Question: I have tried many solutions I found in the internet but none of them worked for me sadly. I want to sort my Y axis because for osme reason it randomly picks which value to show first. Here is my code:
'''
ggplot(Dane,aes(Dane$State, Dane$'Unsheltered persons (% Homeless population)'))+
geom_point(aes(Dane$State, Dane$'Unsheltered persons (% Homeless population)'),, color="red")+
theme(text = element_text(size=15),axis.text.x = element_text(angle=90, hjust=1))+
labs(title = "Wykres przedstawiajacy jaka czesc populacji nie ma schronienia",
x="Stan", y="Brak schronienia")
'''
As you can see Y axis doesn't go from lowest ot highest % value:

Here is how data looks like:
<URL>
'''
State 'Total Homeless~ 'Rate of Homele~ 'Chronic indivi~ 'Chronic Person~ 'Chronic Homele~ 'Persons in fam~ 'Unaccompanied ~
<chr> <dbl> <dbl> <chr> <chr> <chr> <chr> <chr>
1 Alab~ 4689 9.7 16.4% 1.9% 18.3% 27.8% 8.4%
2 Alas~ 1946 26.5 8.5% 0.9% 9.5% 30.0% 8.6%
3 Ariz~ 10562 15.9 10.1% 1.2% 11.2% 38.4% 6.4%
4 Arka~ 3812 12.9 14.8% 1.0% 15.8% 16.7% 7.6%
5 Cali~ 136826 35.7 25.9% 2.8% 28.7% 18.3% 11.3%
6 Colo~ 9754 18.5 13.9% 4.4% 18.2% 52.2% 5.2%
7 Conn~ 4448 12.4 19.6% 3.9% 23.5% 30.3% 5.3%
8 Dela~ 946 10.2 6.9% 0.6% 7.5% 39.2% 3.7%
9 Dist~ 6865 106. 25.7% 3.8% 29.5% 46.2% 2.4%
10 Flor~ 47862 24.5 16.3% 3.9% 20.2% 34.5% 7.2%
'''
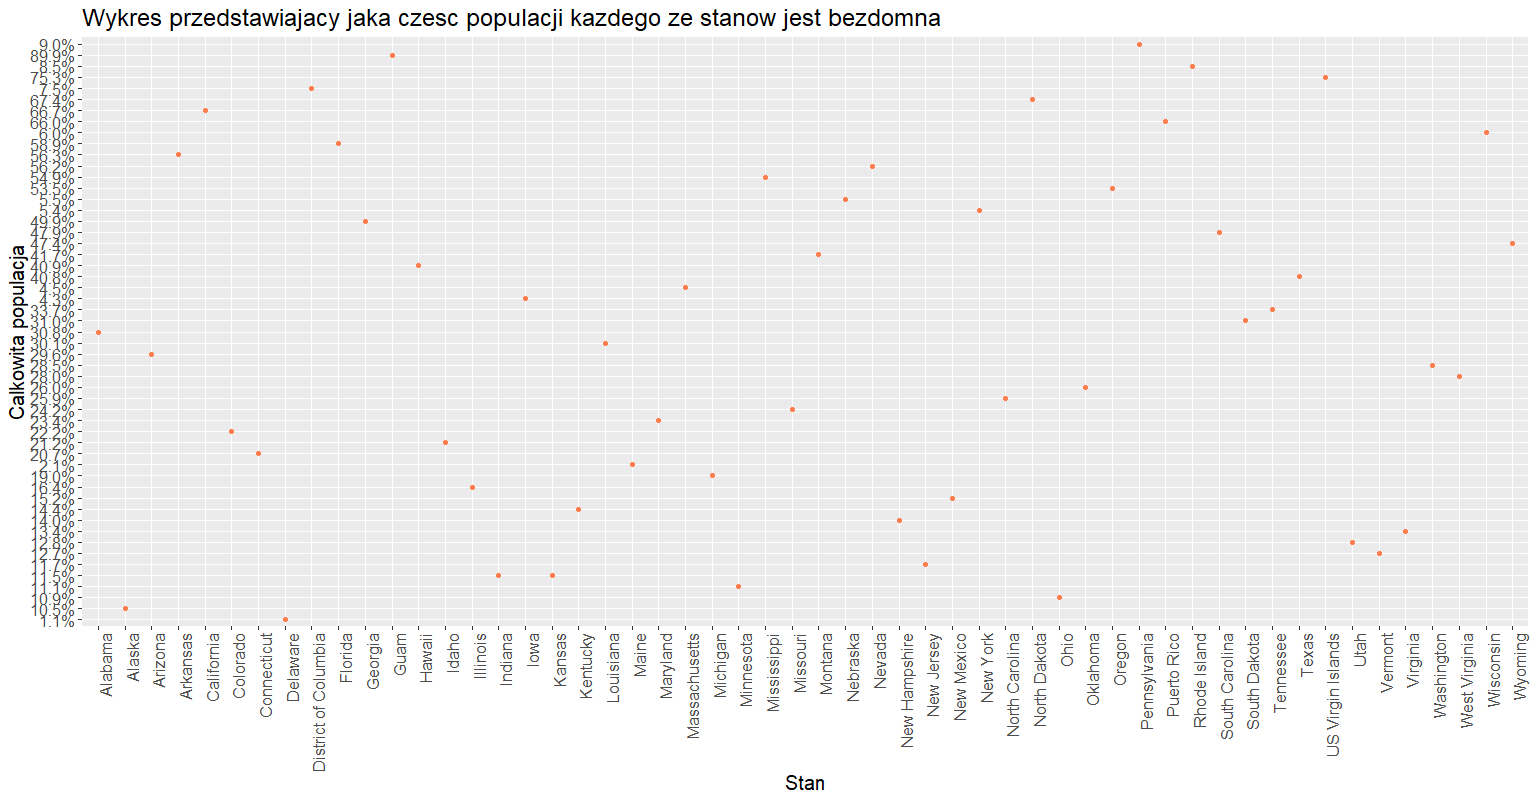
Answer: The variables that you are passing to 'ggplot' (more specifically 'geom_point') look to be character vectors. Internally R is converting the character strings into factors before plotting them and the default order of the levels of factors is lexical (the order that you are seeing in the plots).
There is some variety in how different programs deal with ordering in plots. Older programs (from before rich data structures) would consider the ordering to be a property of the plot, so you would specify any ordering as an option to the plot. R has richer data structures and sees ordering as a property of the data rather than the plot (you can specify it once and have it be consistent in all plots, tables, etc. instead of having to repeat the ordering over and over). This means that the best way to get the ordering you want is to modify your data (data frame or tibble) to have the variable(s) of interest be factors with the ordering that you want, then call 'ggplot' on the modified data.
There are a few ways to do this. Since you are using ggplot2, you probably will not mind using other tidyverse packages. A simple approach is to use the 'str_sort' function from the stringr package:
'''
library(stringr)
Dane$'Unsheltered persons (% Homeless population)' <- factor(Dane$'Unsheltered persons (% Homeless population)',
levels=str_sort(unique(Dane$'Unsheltered persons (% Homeless population)'), numeric=TRUE))
'''
There are other ways using 'relevel' or 'mutate' from the dplyr package, or others.
Note that it is better to use 'data=Dane' in the call to 'ggplot' rather than specifying 'Dane$' before each variable